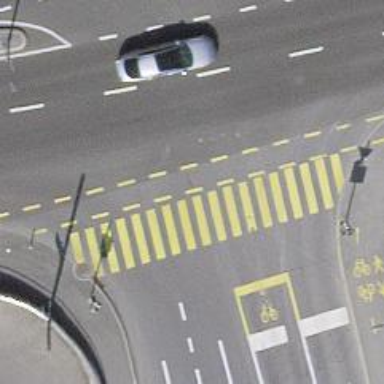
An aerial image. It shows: Marked crossing on the road.